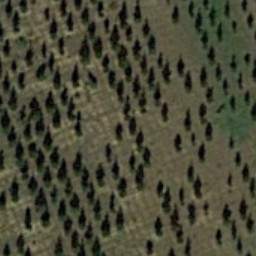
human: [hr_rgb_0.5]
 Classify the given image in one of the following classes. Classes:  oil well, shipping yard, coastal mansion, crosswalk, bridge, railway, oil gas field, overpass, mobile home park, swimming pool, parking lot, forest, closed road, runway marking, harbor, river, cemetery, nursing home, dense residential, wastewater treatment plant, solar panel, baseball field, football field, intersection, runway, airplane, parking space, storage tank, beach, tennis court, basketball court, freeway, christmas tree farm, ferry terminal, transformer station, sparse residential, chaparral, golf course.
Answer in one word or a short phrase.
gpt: christmas tree farm